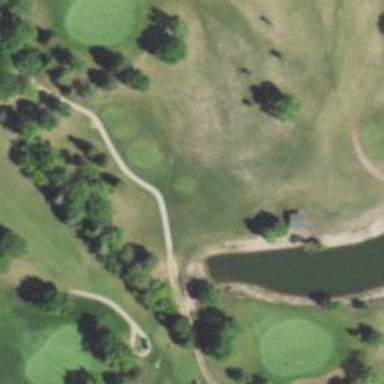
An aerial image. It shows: Well-maintained path intended for golf.